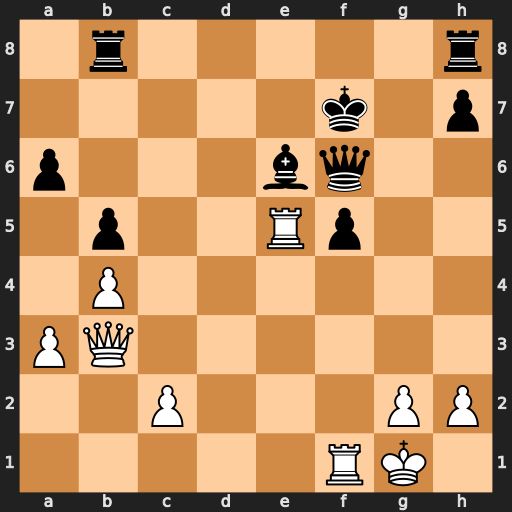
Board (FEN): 1r5r/5k1p/p3bq2/1p2Rp2/1P6/PQ6/2P3PP/5RK1
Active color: w
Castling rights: -
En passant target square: -
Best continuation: Rexf5 Bxb3 Rxf6+ Ke7 cxb3